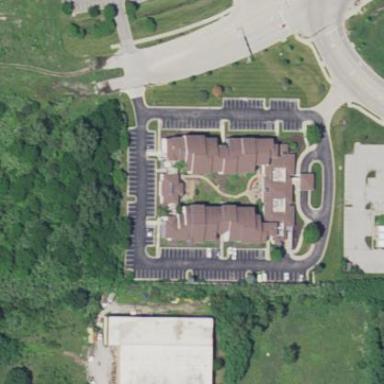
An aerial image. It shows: Hotel building.